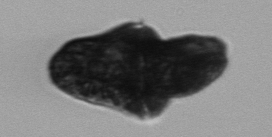
Label: Akashiwo